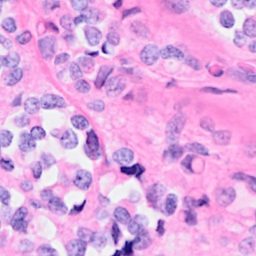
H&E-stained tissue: Breast